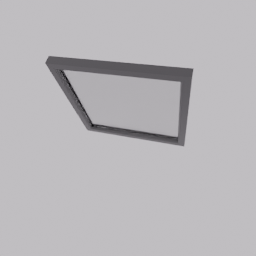
Label: architecture